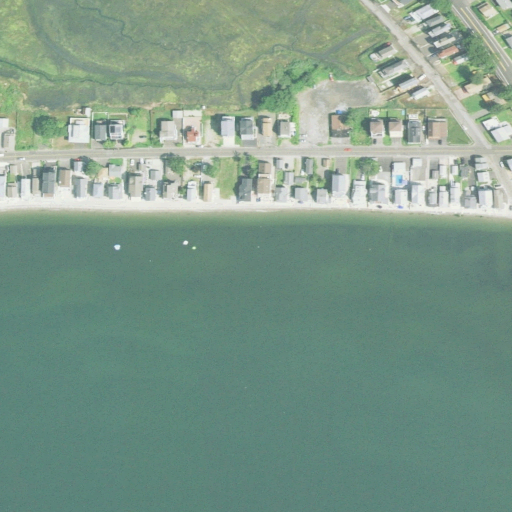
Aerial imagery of beach in Connecticut named Pond Point Beach containing open water, medium intensity development, high intensity development, low intensity development, and barren land